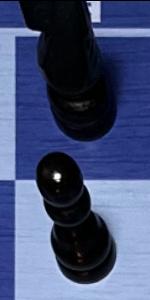
Label: Pawn_Black